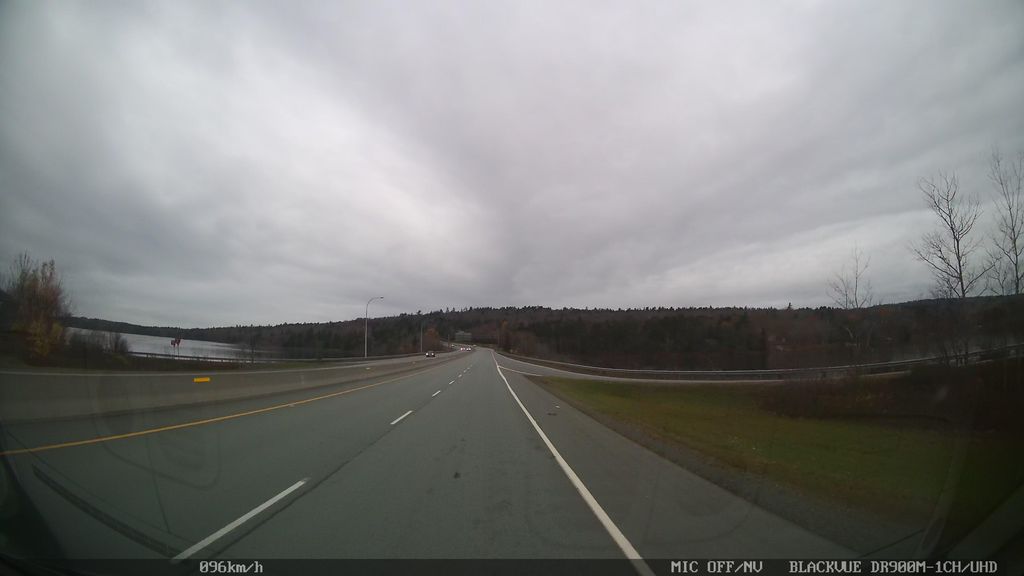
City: halifax